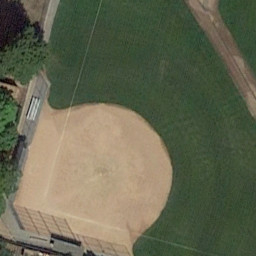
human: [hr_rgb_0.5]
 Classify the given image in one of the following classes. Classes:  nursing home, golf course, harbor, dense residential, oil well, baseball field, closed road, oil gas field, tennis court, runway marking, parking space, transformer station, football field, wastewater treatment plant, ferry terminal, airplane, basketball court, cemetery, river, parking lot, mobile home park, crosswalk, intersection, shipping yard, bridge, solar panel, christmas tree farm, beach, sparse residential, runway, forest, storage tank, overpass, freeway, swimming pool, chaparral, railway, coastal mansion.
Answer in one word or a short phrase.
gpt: baseball field